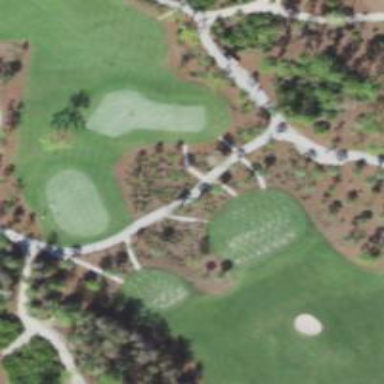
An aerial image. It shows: Pathway for golfing.